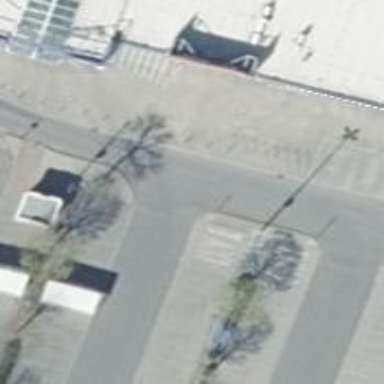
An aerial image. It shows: Paved parking aisle serving as service road.